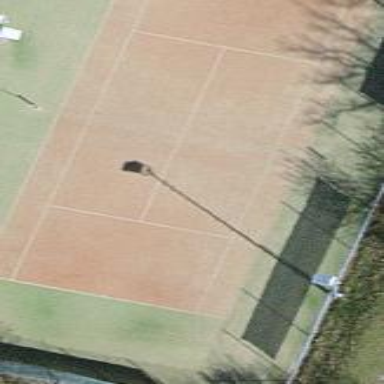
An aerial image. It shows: Tennis court in leisure pitch.